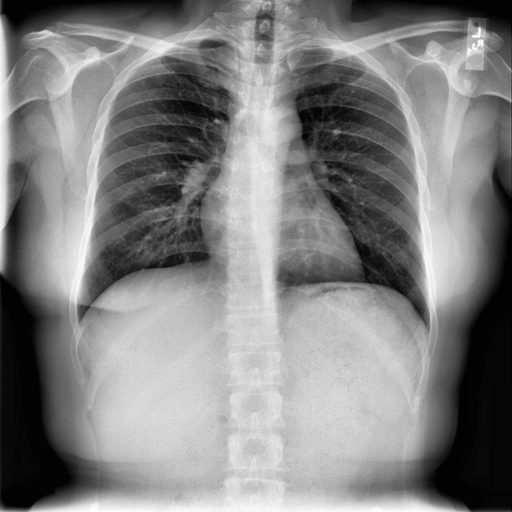
Finding: NORMAL